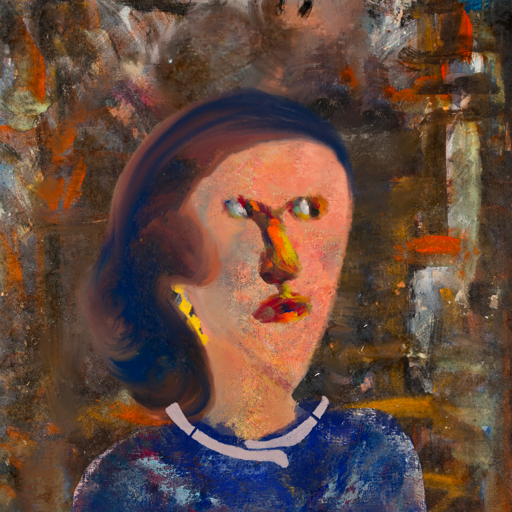
Background: GypsyQueen, Head And Neck Side: Irani, Face Side: An_Impression, Bust: Irani, Hair Side: Mother_And_Son_Son, Head Accessory: Blank, Second Necklace: Blank, Necklace: Hypocrite_2, Baby: Blank